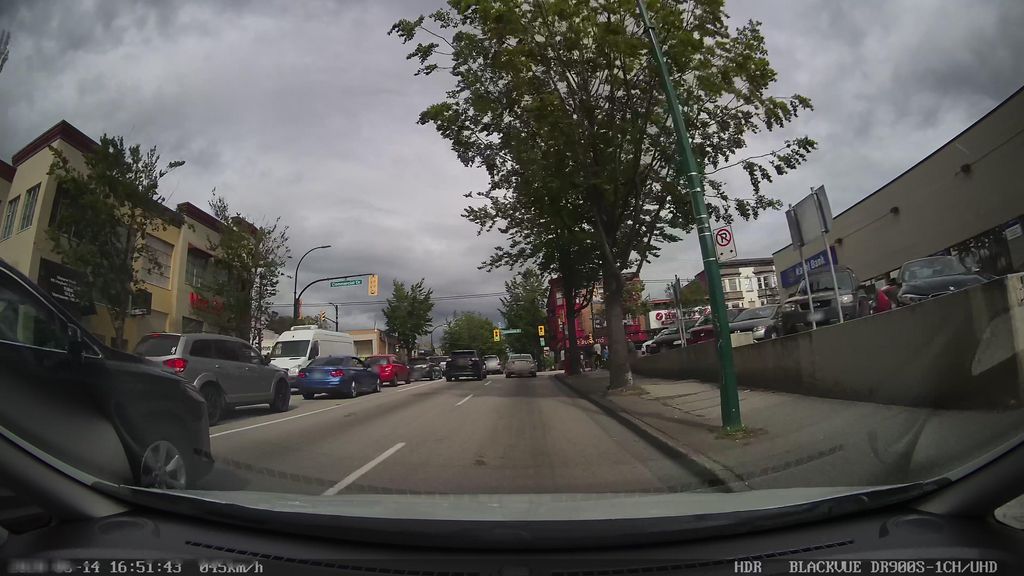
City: vancouver